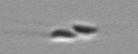
Label: Dinobryon